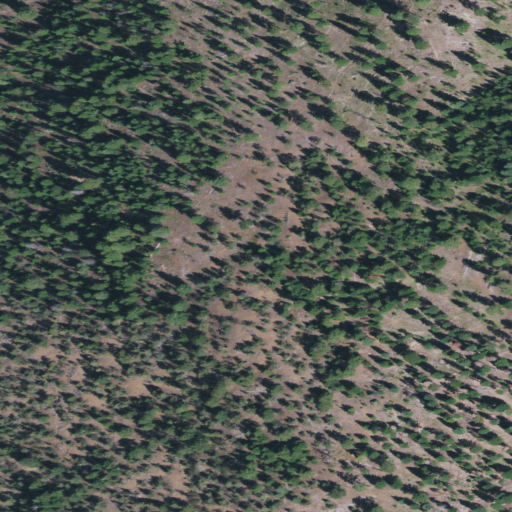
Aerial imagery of mountain in Oregon named Twin Buttes containing evergreen forest and shrub